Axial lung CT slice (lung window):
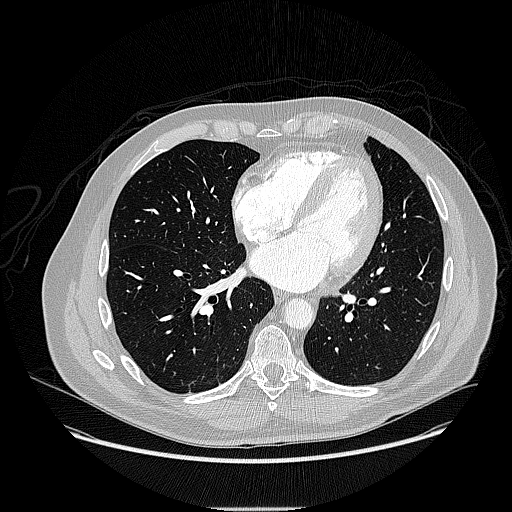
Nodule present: no